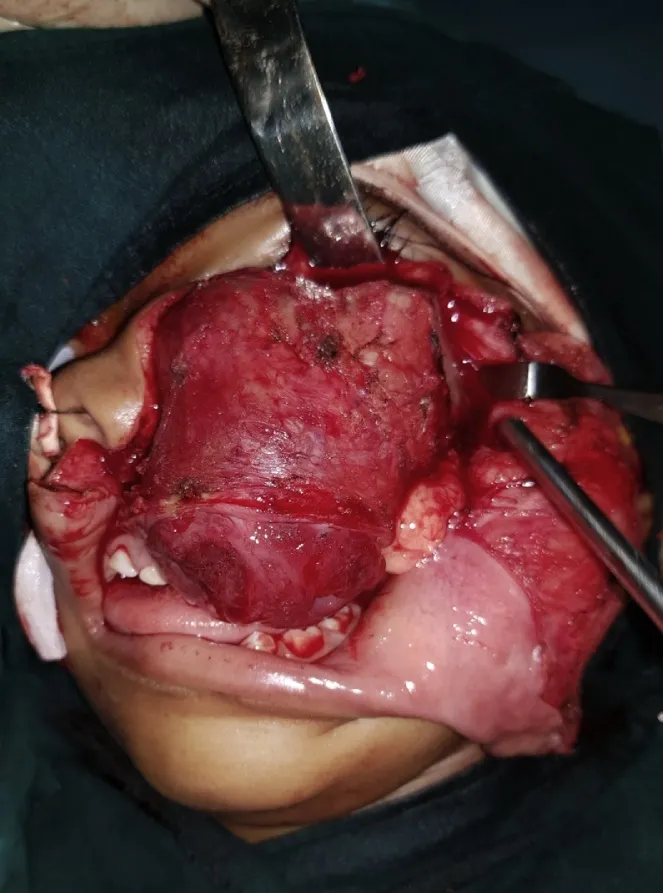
Intraoperative exposure through weber ferguson's incison before resection.
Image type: medical_photograph (other_medical_photograph)